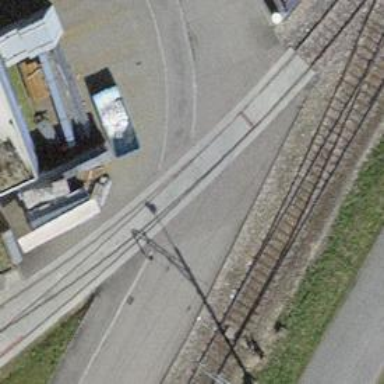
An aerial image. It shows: Railway spur service.